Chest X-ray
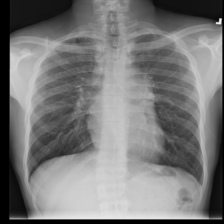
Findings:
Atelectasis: negative
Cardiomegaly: negative
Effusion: negative
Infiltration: negative
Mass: negative
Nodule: negative
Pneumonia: negative
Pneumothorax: negative
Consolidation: negative
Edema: negative
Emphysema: negative
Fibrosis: positive
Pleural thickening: negative
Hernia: negative